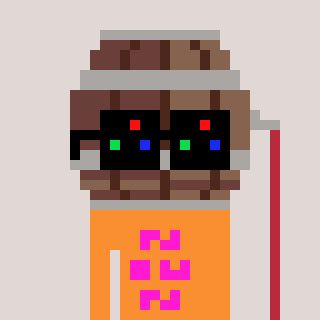
a pixel art character with square black sunglasses, a wine barrel-shaped head and a orange-colored body on a warm background